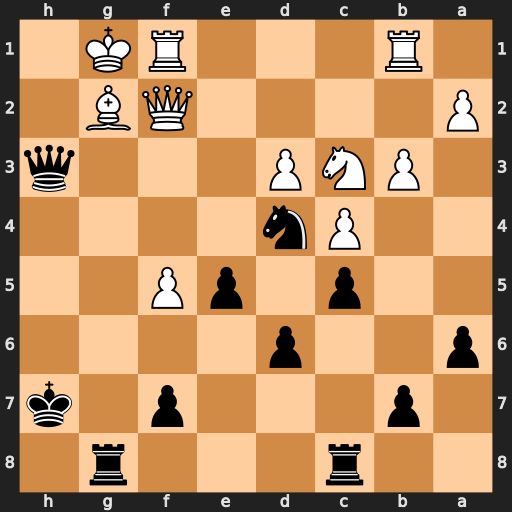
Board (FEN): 2r3r1/1p3p1k/p2p4/2p1pP2/2Pn4/1PNP3q/P4QB1/1R3RK1
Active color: b
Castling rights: -
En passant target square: -
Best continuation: Rxg2+ Qxg2 Rg8